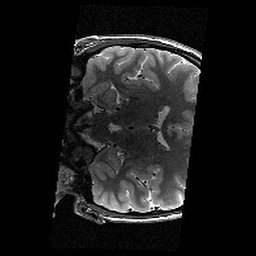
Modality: T2w
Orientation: coronal
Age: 13
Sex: female
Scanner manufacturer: siemens
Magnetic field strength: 3 T
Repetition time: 9.23 s
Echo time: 0.067 s